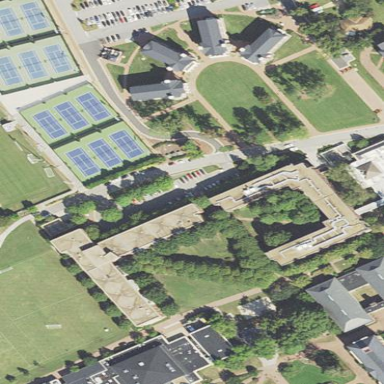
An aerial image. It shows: Dormitory building.